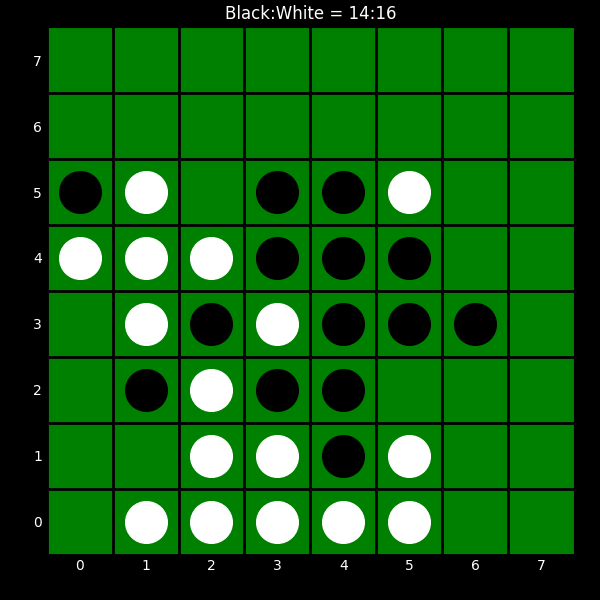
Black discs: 14
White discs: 16